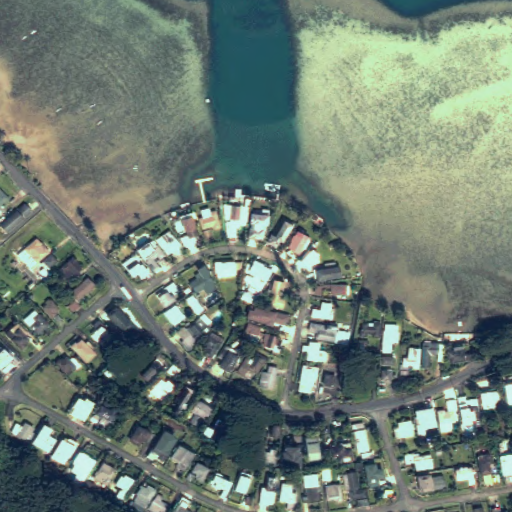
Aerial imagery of cape in Hawaii named Pokole Point containing only unknown